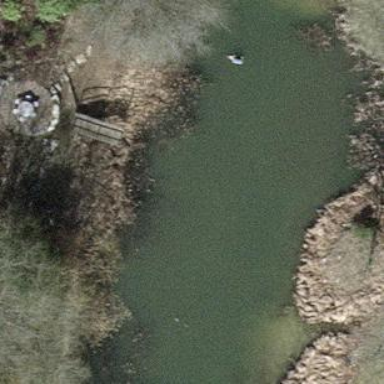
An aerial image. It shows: Pond with natural water.